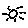
Label: sun